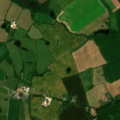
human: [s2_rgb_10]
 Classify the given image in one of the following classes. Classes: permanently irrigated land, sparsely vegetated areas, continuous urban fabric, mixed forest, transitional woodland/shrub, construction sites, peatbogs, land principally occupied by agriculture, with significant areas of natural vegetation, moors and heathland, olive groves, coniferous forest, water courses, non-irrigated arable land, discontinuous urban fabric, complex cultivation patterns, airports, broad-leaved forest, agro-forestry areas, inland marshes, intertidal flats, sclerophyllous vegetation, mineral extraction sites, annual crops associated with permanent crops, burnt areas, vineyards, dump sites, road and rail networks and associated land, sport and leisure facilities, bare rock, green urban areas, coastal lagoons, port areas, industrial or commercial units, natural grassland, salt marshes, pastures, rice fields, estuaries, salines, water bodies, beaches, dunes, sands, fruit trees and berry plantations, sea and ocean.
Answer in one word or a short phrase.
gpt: non-irrigated arable land, pastures